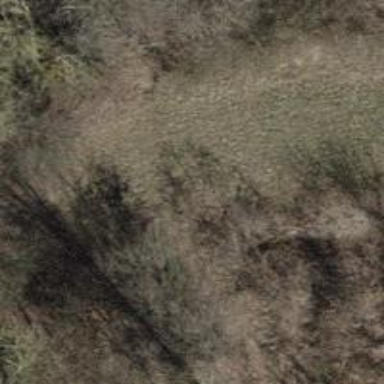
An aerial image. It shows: Dirt path.